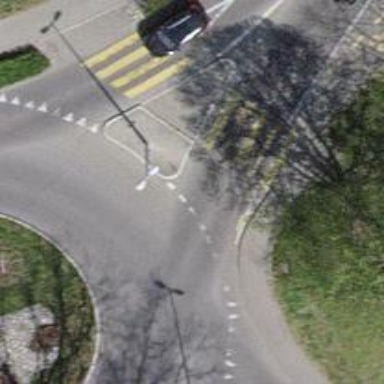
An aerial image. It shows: Cycleway.